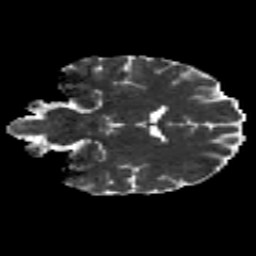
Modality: MD
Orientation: coronal
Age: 29
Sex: female
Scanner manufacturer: siemens
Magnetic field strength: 3 T
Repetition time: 8.8 s
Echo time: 0.085 s